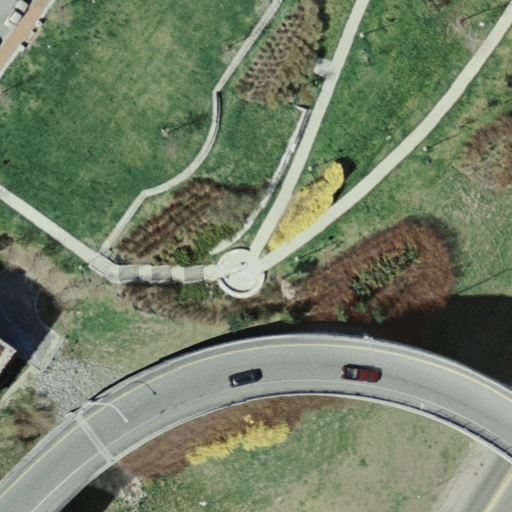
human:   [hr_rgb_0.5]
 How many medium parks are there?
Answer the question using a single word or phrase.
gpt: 0

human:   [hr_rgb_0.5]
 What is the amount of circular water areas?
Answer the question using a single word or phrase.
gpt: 0

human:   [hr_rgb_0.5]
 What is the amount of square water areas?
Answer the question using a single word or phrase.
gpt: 0

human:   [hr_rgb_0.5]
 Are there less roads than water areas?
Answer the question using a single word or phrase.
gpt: no

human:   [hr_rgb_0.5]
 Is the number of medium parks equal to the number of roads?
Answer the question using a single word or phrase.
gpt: no

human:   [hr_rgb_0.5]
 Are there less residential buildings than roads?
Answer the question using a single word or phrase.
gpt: yes

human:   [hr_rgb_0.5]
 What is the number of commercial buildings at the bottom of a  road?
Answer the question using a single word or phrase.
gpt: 0

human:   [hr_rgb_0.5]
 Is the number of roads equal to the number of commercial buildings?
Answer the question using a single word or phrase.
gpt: no

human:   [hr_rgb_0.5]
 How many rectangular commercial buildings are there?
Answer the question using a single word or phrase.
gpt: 0

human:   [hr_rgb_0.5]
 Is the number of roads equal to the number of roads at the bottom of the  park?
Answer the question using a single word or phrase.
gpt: no

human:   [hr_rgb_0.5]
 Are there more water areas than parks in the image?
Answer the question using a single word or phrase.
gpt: no

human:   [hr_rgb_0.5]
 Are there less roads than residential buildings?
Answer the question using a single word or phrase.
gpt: no

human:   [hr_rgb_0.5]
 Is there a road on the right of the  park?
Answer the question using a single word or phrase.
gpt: no

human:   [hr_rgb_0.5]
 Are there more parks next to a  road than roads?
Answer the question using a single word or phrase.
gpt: no

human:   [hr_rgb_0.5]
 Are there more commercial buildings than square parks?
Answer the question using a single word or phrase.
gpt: no

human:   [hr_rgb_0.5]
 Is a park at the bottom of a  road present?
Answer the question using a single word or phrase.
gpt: no

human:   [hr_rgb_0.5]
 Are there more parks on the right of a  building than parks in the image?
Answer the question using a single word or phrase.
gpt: no

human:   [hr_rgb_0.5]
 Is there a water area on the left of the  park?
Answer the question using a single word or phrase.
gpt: no

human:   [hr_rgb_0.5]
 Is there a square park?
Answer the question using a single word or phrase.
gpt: no

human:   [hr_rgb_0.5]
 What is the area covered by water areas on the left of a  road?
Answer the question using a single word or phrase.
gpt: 0m2

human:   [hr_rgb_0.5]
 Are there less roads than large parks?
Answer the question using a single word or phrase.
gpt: no

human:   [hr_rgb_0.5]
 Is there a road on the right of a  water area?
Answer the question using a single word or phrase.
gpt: no

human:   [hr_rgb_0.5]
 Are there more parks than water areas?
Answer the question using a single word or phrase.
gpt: yes

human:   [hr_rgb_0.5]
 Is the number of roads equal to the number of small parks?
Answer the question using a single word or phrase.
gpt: no

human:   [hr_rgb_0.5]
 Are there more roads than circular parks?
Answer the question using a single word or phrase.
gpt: yes

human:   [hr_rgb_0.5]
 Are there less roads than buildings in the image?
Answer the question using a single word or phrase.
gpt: no

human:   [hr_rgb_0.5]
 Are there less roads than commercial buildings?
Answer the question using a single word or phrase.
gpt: no

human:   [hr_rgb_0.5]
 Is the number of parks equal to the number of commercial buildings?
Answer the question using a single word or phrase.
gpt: no

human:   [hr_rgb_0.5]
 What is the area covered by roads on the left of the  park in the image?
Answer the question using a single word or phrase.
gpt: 0m2

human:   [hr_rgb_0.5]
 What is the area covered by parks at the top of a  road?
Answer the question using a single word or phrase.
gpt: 2578m2

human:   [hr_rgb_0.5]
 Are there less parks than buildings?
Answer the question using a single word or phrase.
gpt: no

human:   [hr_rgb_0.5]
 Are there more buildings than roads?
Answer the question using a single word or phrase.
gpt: no

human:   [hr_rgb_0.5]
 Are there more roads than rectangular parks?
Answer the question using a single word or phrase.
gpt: yes

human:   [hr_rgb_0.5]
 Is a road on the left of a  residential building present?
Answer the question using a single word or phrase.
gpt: no

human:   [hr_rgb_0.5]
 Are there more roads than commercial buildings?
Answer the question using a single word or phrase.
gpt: yes

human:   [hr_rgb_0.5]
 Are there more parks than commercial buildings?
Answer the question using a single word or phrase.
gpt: yes